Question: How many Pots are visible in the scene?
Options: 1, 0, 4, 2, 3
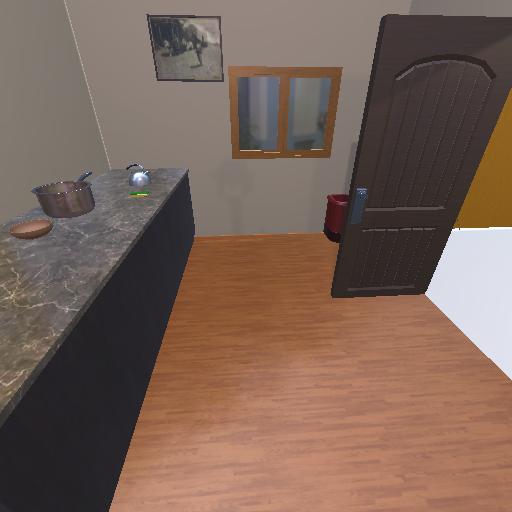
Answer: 1